Field crop: maize
Growth stage: 2
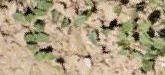
Species: convolvulus